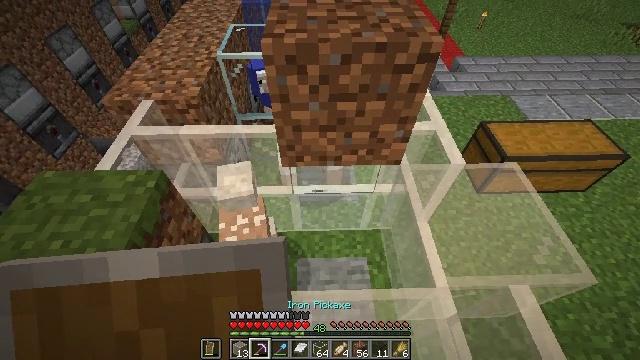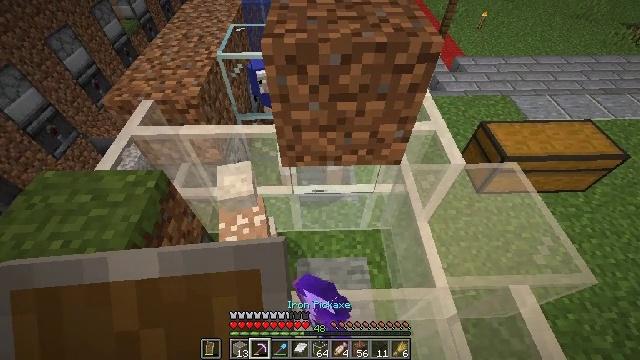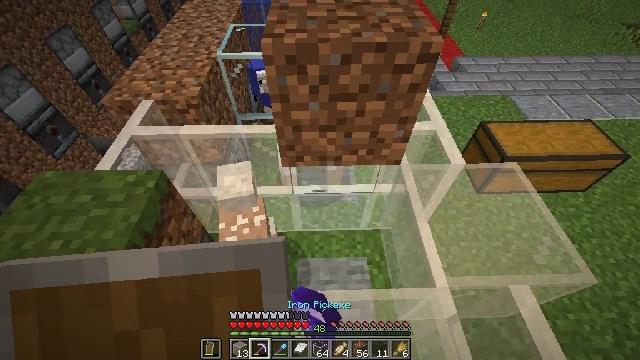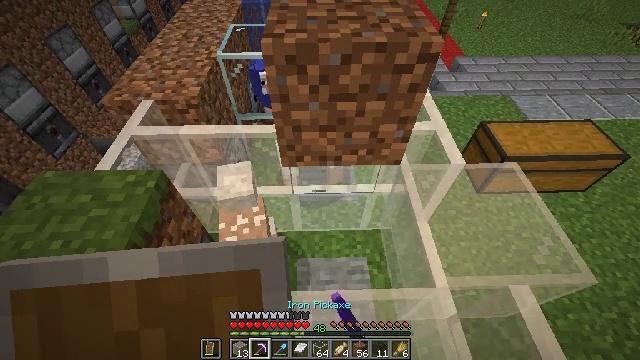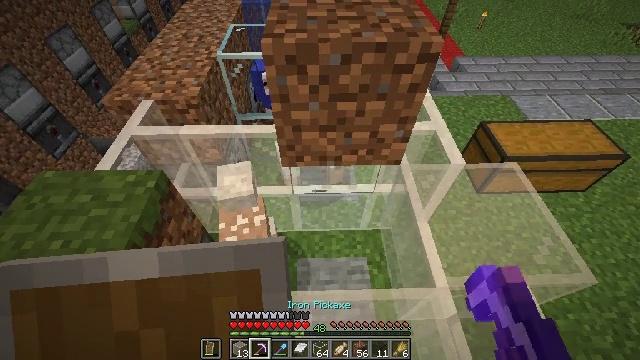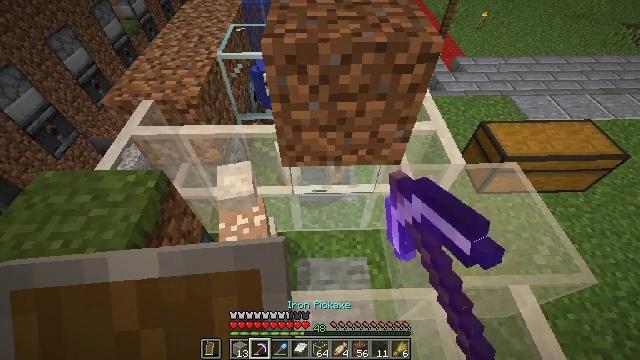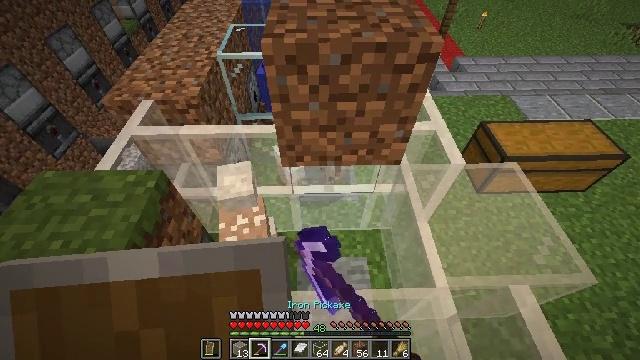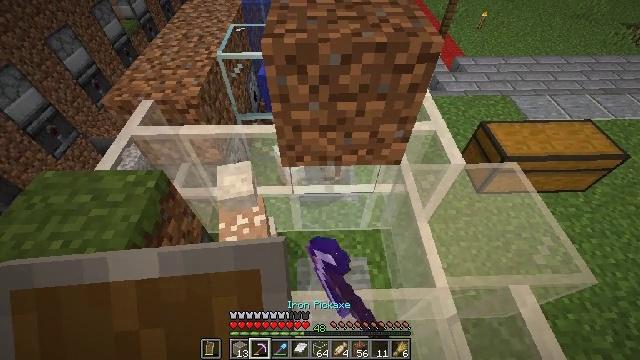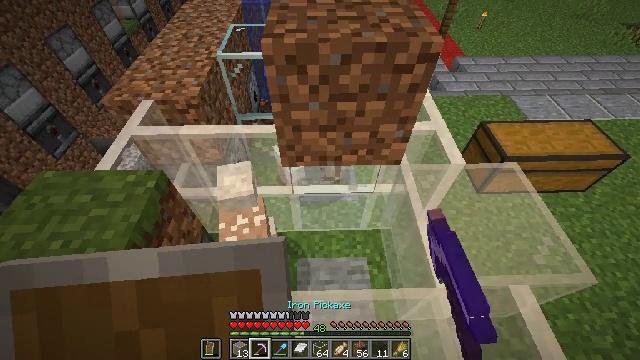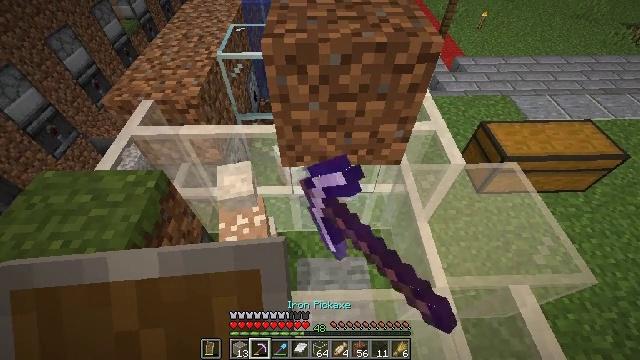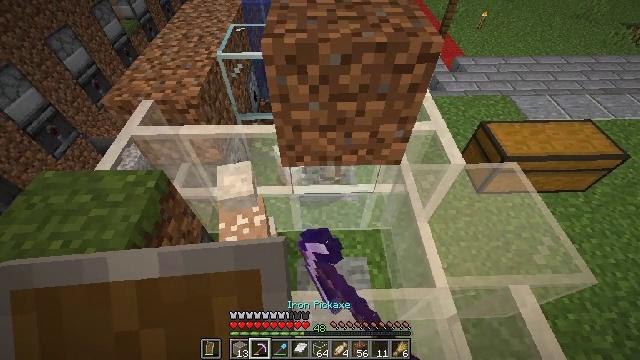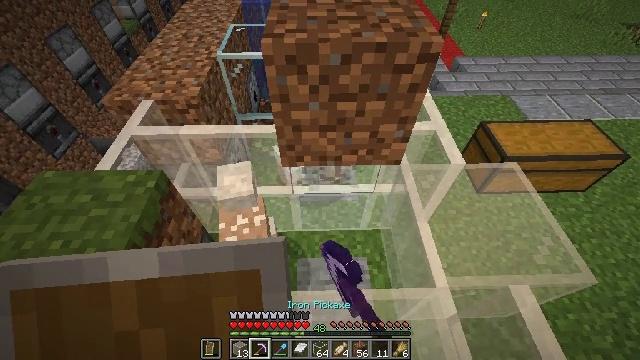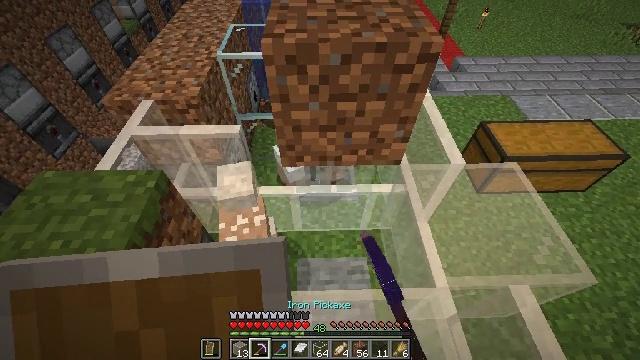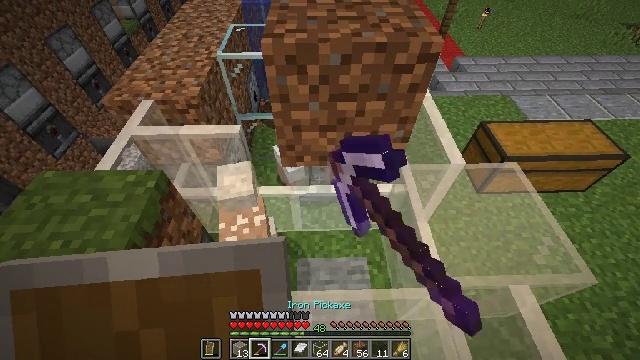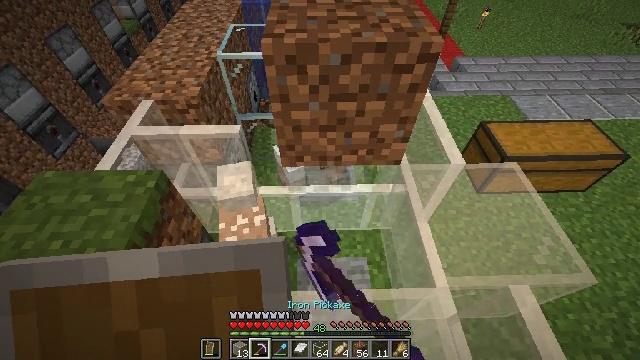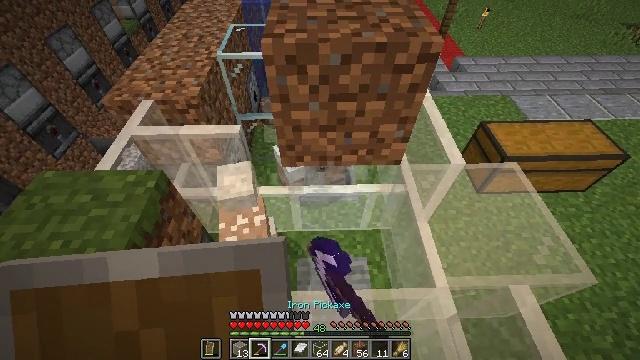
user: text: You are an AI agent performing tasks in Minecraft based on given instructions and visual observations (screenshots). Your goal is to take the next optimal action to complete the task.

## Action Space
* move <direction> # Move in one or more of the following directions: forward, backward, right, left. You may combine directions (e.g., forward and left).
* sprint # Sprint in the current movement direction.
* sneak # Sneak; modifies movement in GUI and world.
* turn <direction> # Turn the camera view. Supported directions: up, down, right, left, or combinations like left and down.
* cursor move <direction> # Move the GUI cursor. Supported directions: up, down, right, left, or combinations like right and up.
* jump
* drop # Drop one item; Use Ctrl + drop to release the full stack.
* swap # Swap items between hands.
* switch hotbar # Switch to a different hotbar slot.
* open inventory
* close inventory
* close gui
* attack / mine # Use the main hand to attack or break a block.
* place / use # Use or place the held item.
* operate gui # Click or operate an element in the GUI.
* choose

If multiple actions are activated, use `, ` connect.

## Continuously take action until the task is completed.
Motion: motion action
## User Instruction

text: Destroy the white stained glass pane gently.
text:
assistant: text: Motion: attack / mine
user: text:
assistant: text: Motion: attack / mine
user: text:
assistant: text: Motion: attack / mine
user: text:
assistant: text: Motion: attack / mine
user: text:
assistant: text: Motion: attack / mine
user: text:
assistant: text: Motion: attack / mine
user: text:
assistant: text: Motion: attack / mine
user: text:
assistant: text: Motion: attack / mine
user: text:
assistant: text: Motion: attack / mine
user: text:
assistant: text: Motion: attack / mine
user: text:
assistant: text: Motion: attack / mine
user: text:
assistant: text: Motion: attack / mine
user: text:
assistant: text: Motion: attack / mine
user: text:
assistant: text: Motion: attack / mine
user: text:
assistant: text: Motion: no_op
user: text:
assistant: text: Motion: no_op
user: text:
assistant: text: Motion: no_op